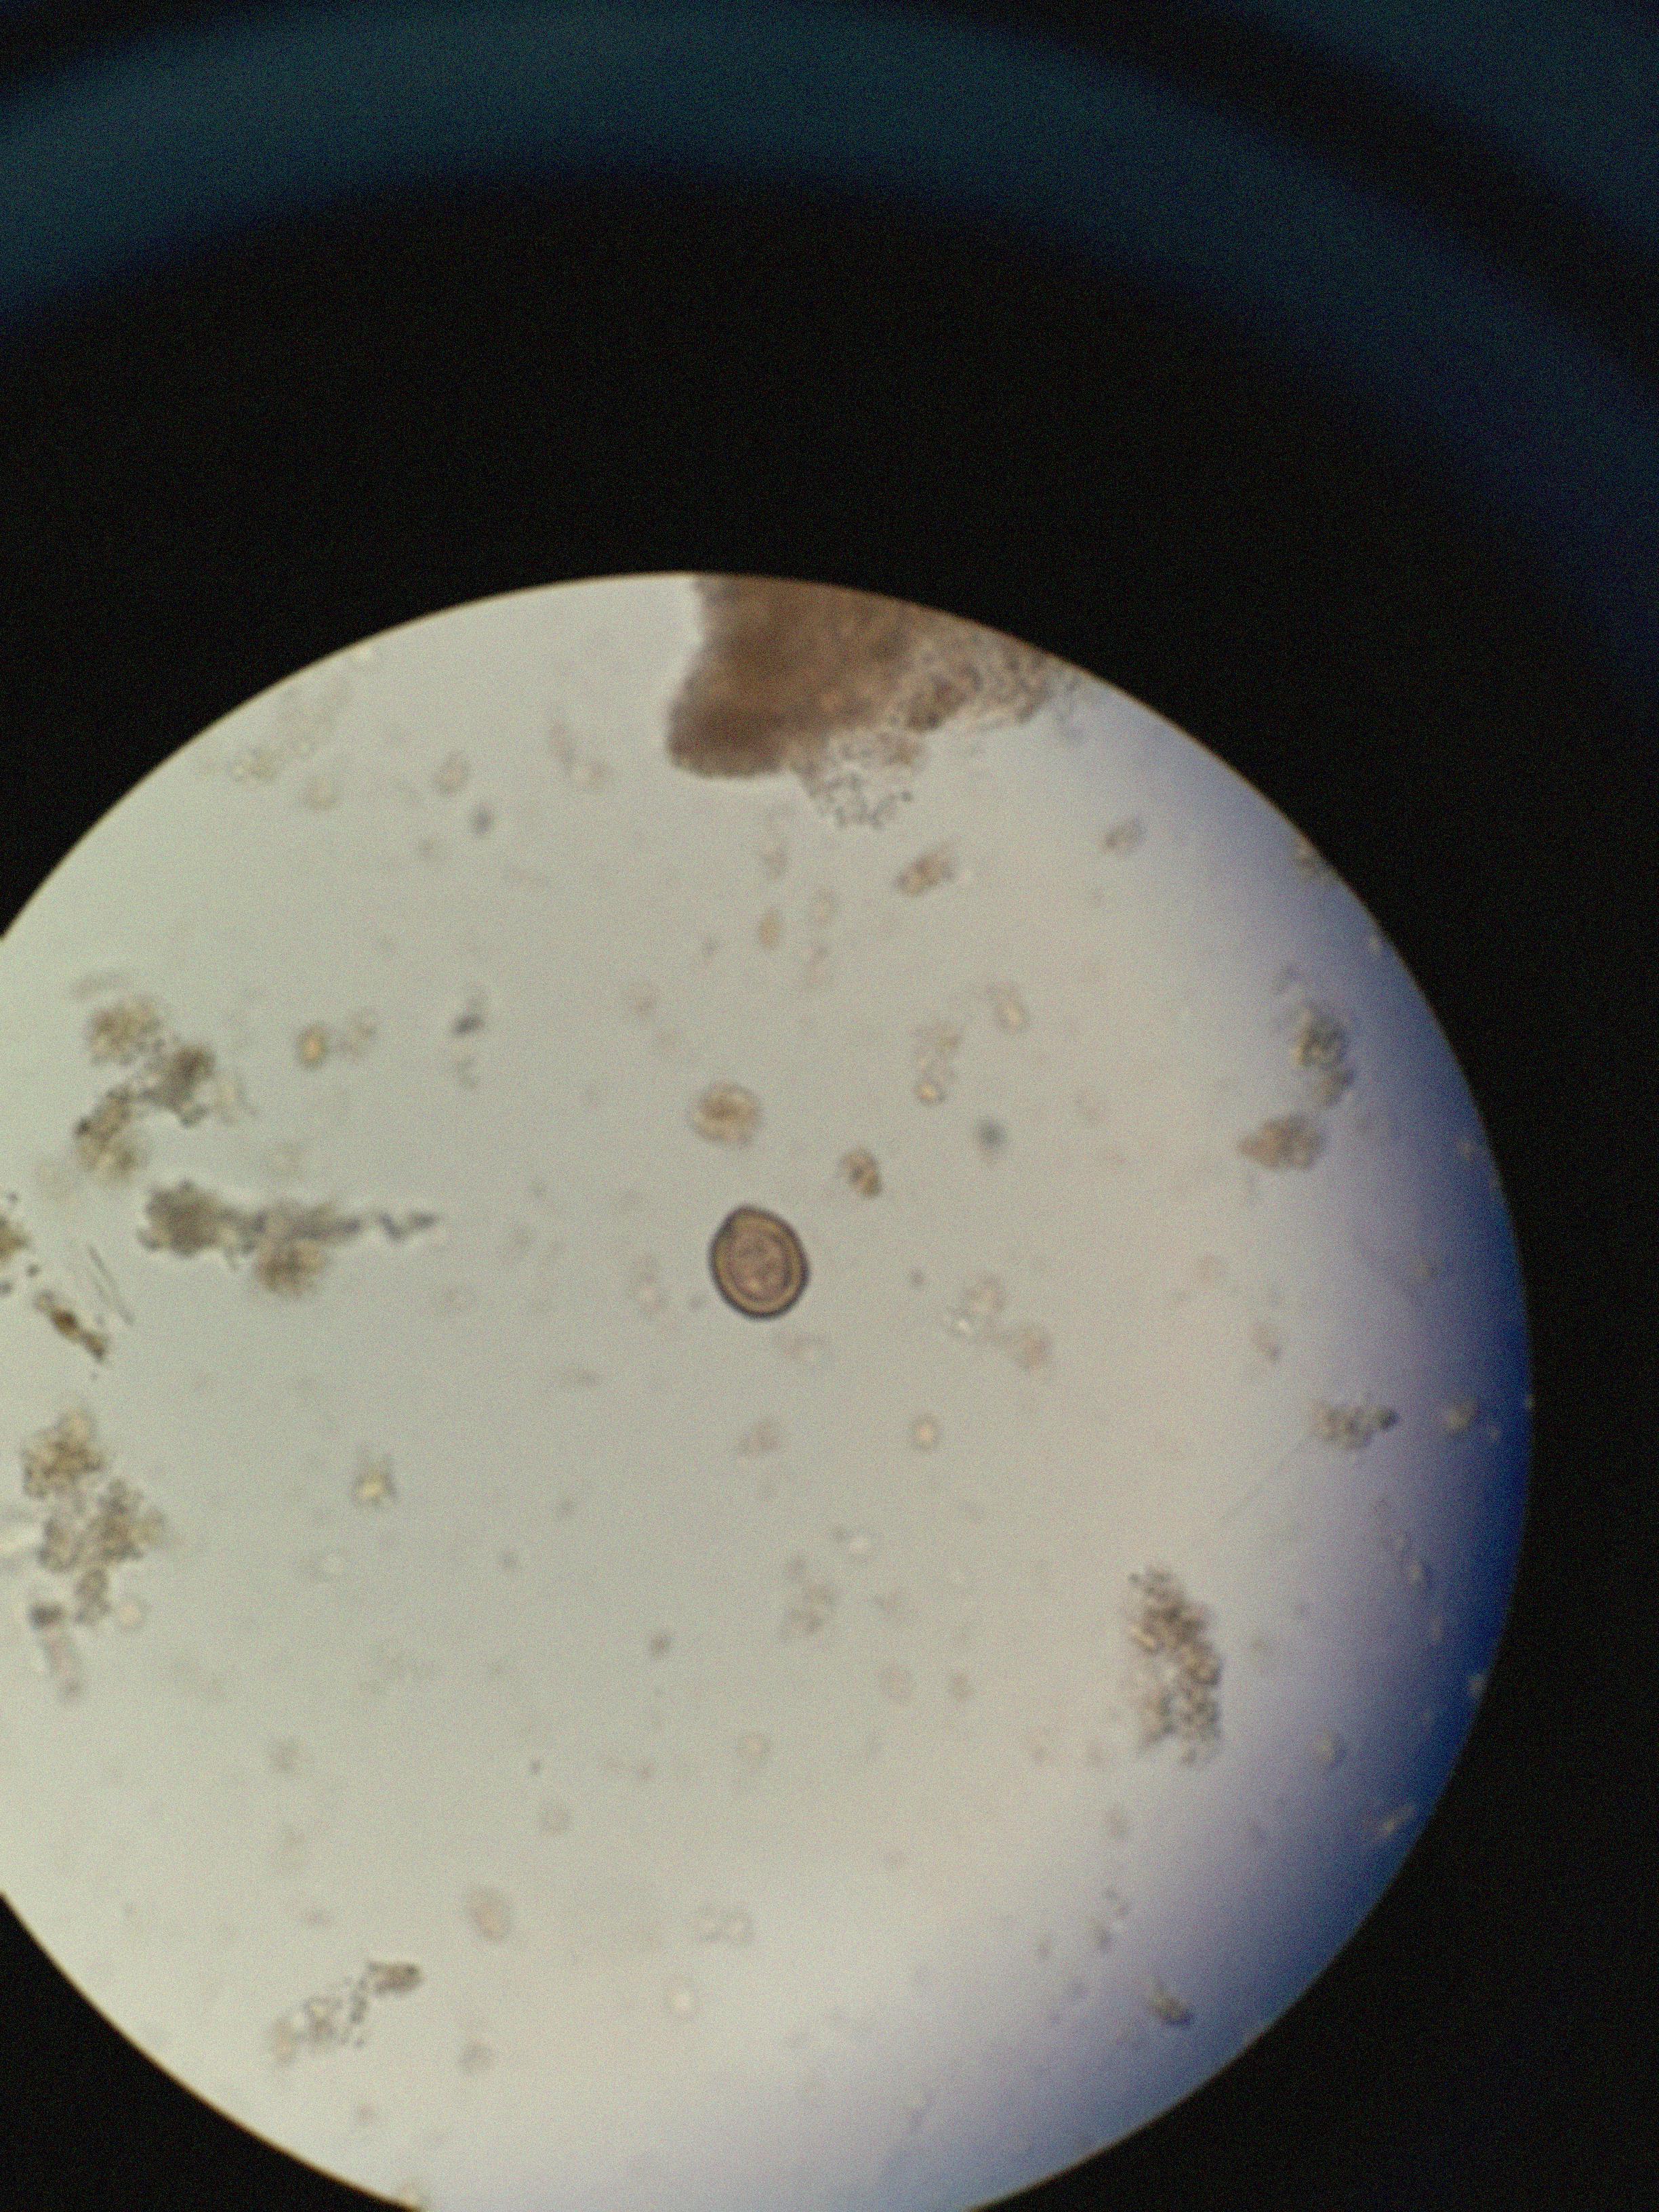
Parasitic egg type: Taenia spp. egg